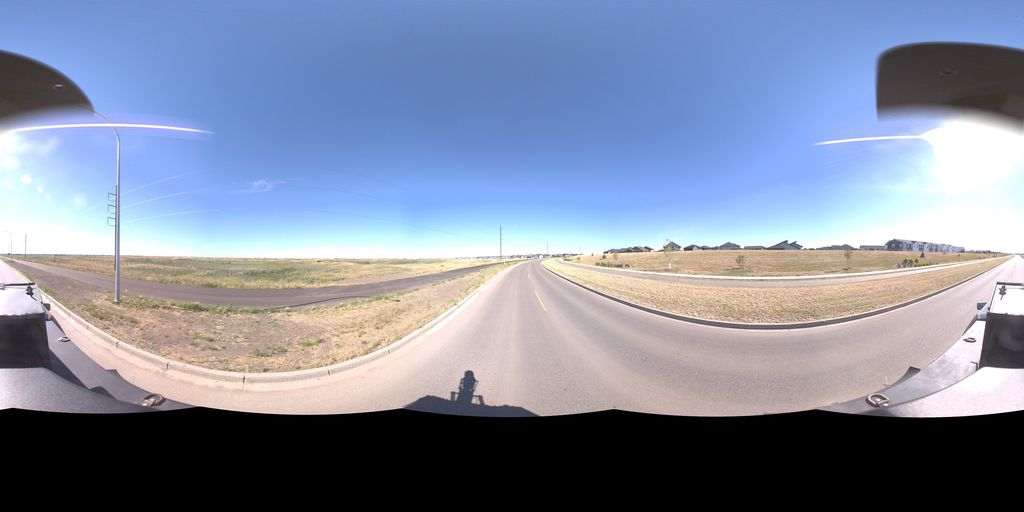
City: saskatoon